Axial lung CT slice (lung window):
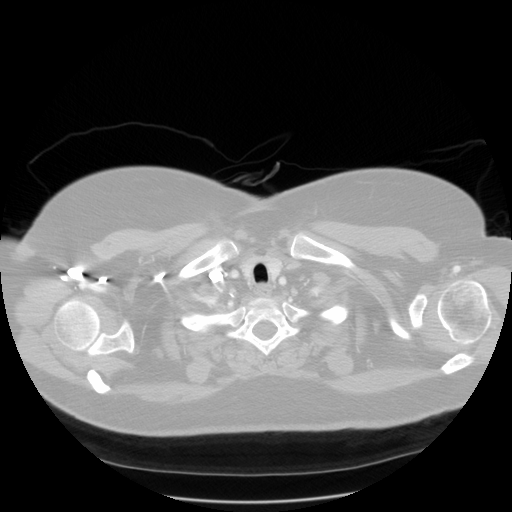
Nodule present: no